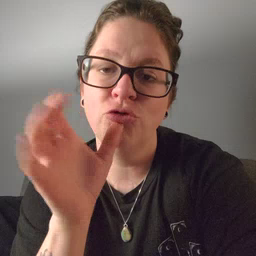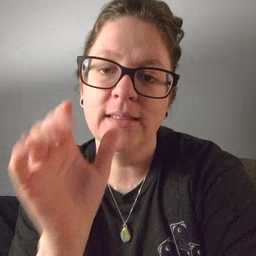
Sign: drink